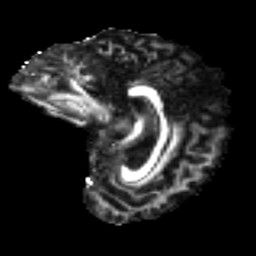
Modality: FA
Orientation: sagittal
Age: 38
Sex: male
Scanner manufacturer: ge
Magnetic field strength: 3 T
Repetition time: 7.8 s
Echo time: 0.0608 s